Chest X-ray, PA view. Patient: 51 years old, sex F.
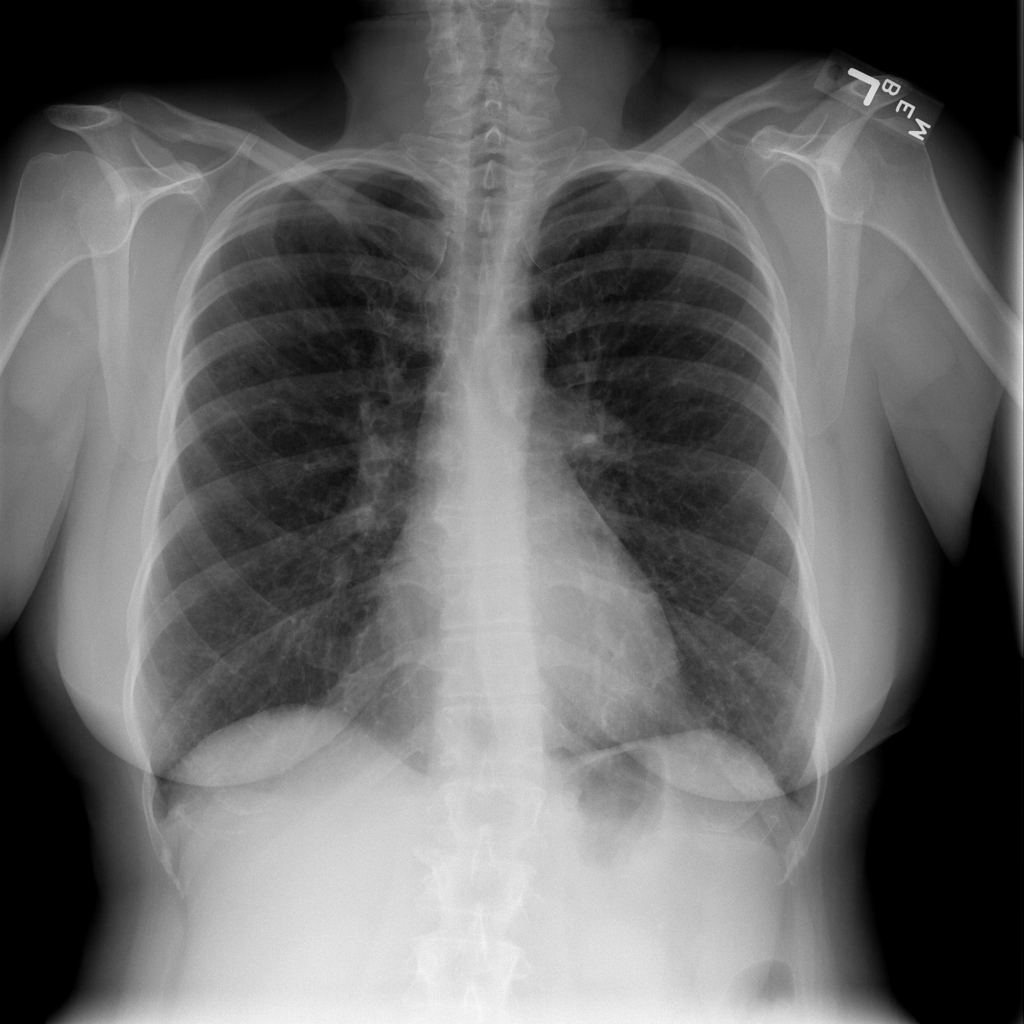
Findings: Pneumothorax